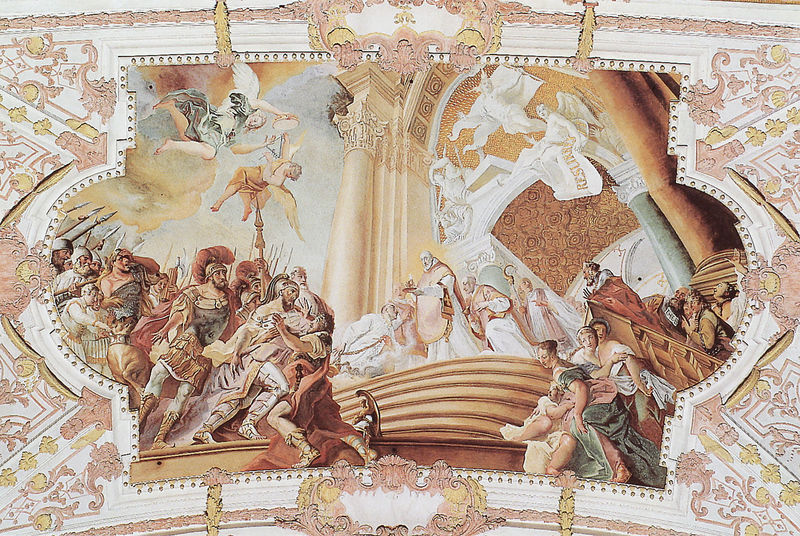
Titel: Deckenfresken der Klosterkirche Fürstenfeld
Künstler: Cosmas Damian Asam
Standort: Fürstenfeldbruck, Kloster Fürstenfeld (EU - D - Bayern)
Schlagwörter: blau, flügel, gemälde, himmel, kampf, mann, weiß, wolken, frauen, gelb, ocker, frau, hell, männer, säule, säulen, rot, wand, barock, federn, vorhang, kirche, gold, decke, rokoko, rosa, engel, angst, krieg, sturm, treppe, bischof, könig, soldaten, pastellfarben, stuck, stufen, bögen, soldat, helm, ritter, heer, rüstung, römer, öffnung, krieger, priester, lanzen, tempel, speer, deckengemälde, groteske, deckenmalerei, wandbemalung, frsko, grotesken, scheinarchitektur, deckenfresko, gemädle, ängstlich, stürmung, heilliger, 1600, kircheengel, gtrotesken